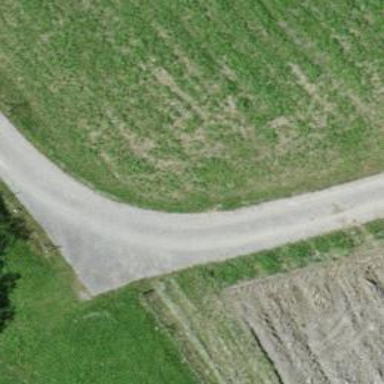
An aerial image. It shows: Agricultural track with grade 1 surface suitable for agricultural vehicles.